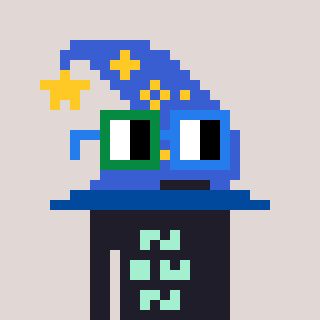
a pixel art character with square green and blue glasses, a wizard hat-shaped head and a grayscale-colored body on a warm background